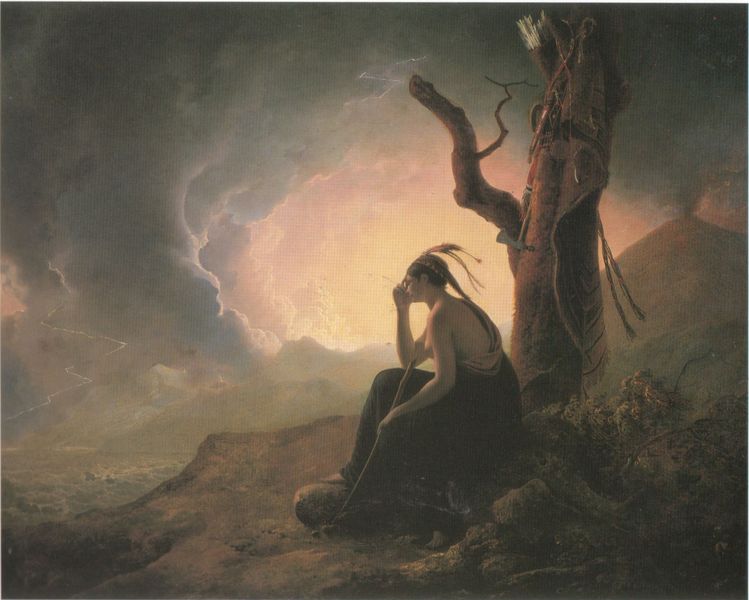
Titel: The Widow of an Indian Chief watching the Arms of her deceased Husband
Künstler: Joseph Wright of Derby
Standort: Derby
Institution: Art Gallery
Schlagwörter: baum, berg, blau, dunkel, feder, felsen, feuer, gemälde, gewitter, gott, hand, himmel, laub, mann, meer, nackt, wasser, weiß, wolken, gelb, grün, landschaft, see, sitzen, ufer, äste, abend, braun, brust, busen, frau, grau, hell, kleid, licht, nacht, profil, rücken, schwarz, ausblick, blick, gras, rot, tuch, wolke, malerei, rock, symbolismus, arm, arme, federn, gesicht, historie, mensch, stein, steine, tod, tot, toter, trauer, blicken, schauen, wache, öl, ast, baumstamm, dämmerung, ebene, einsamkeit, erde, hügel, morgen, natur, sonnenaufgang, stamm, strauch, weite, busch, einsam, gebüsch, rauch, sonne, sträucher, haare, sitzend, decke, pflanzen, prinzessin, rosa, schulter, tal, traurig, wald, stock, aussicht, gischt, küste, wellen, ruhe, bogen, stab, berge, fels, gebirge, gipfel, hang, dunst, nebel, sonnenuntergang, kahl, vegetation, amerika, romantik, ausschau, brandung, naturgewalt, untergang, wetter, sitzende, weiblich, zopf, riemen, melancholie, robe, aufgang, halbakt, halbnackt, allein, nachdenklich, aufstützen, hoch, oben, barfuss, schulterfrei, hängen, denken, glut, lava, strahlen, vulkan, zweig, hinten, waffen, allegorie, trüb, axt, blitz, mystisch, historienmalerei, stimmungsbild, iphigenie, usa, hirtenstab, symbolik, westen, beil, kopfschmuck, köcher, donner, pfeil, asche, stecken, baumstumpf, ausbruch, jägerin, pfeile, der, kriegerin, vulkanausbruch, benjamin west, west, erdhügel, merr, rauchschwaden, indianer, speien, columbus, hochebene, geitter, aschewolke, verklärung, pfeil und bogen, wolkengebilde, baumstunpf, wilder westen, indianerin, entdeckung, aussich, chateaubriand, blickende, pocahontas, rauchschwade, bush